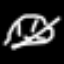
Label: leaf